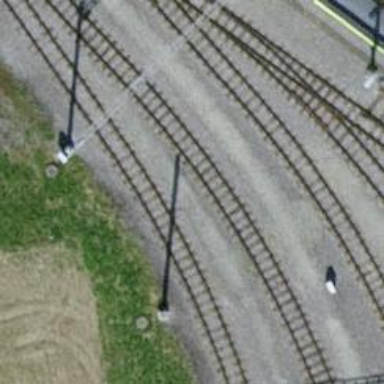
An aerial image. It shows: Narrow-gauge railway yard with electrified tracks using contact line.